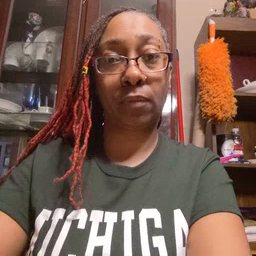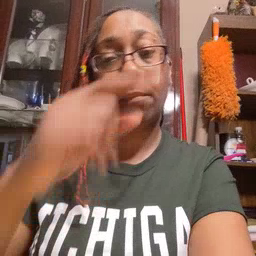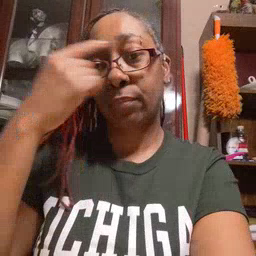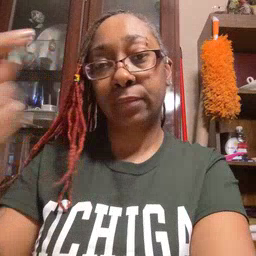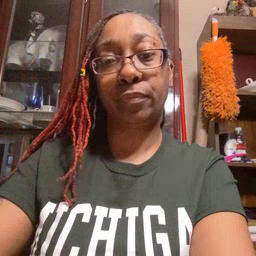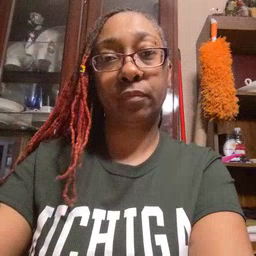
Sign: black